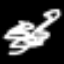
Label: squiggle